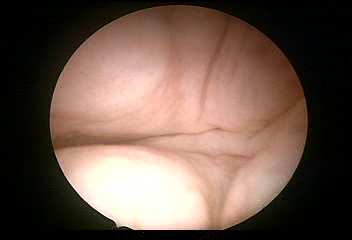
Modality: WLC
Class: Normal mucosa
Bladder cancer association: No